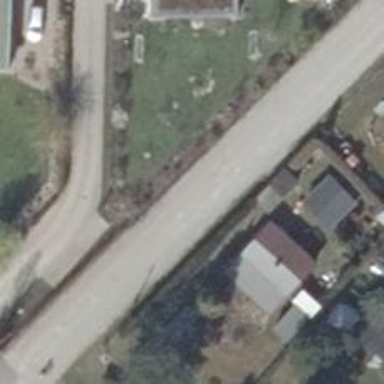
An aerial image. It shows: Service road.